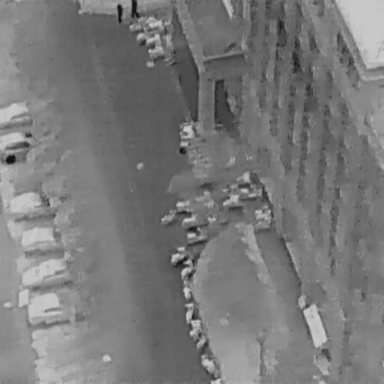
There are six Cars in the infrared image.